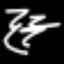
Label: squiggle